Question: I have an application with a UITableview and a UITextView, so sometimes the keyboard is up. Whenever the keyboard is up, I can't access the bottom 3-4 table cells because they are always stuck behind the keyboard. How can I make the UITableView only take up the space above the keyboard while the keyboard is displayed?

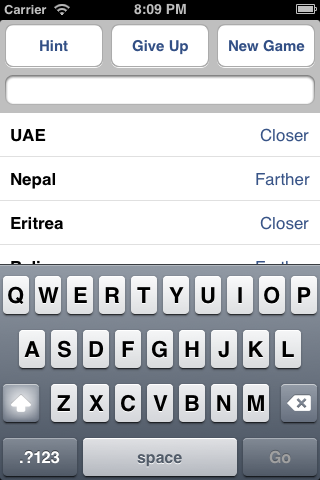
Answer: I normally use <URL>
Which will automatically solve your normal problem
But if you want to do some coding manually
Use table views 'setContentOffset' or 'scrollToRowAtIndexPath'
'''
CGPoint scrollPt = CGPointMake(textFieldRect.origin.x, textFieldRect.origin.y);
[_tableView setContentOffset:scrollPt animated:YES];
UITableViewCell *cell = (UITableViewCell*) [[textField superview] superview];
[_tableView scrollToRowAtIndexPath:[_tableView indexPathForCell:cell] atScrollPosition:UITableViewScrollPositionTop animated:YES];
'''